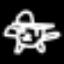
Label: airplane